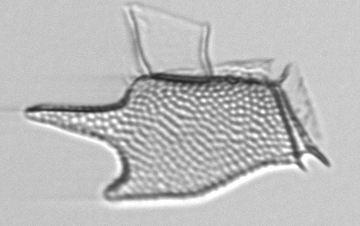
Label: Dinophysis_tripos